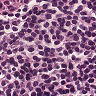
Metastatic tissue present: no